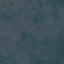
Land use / land cover class: HerbaceousVegetation